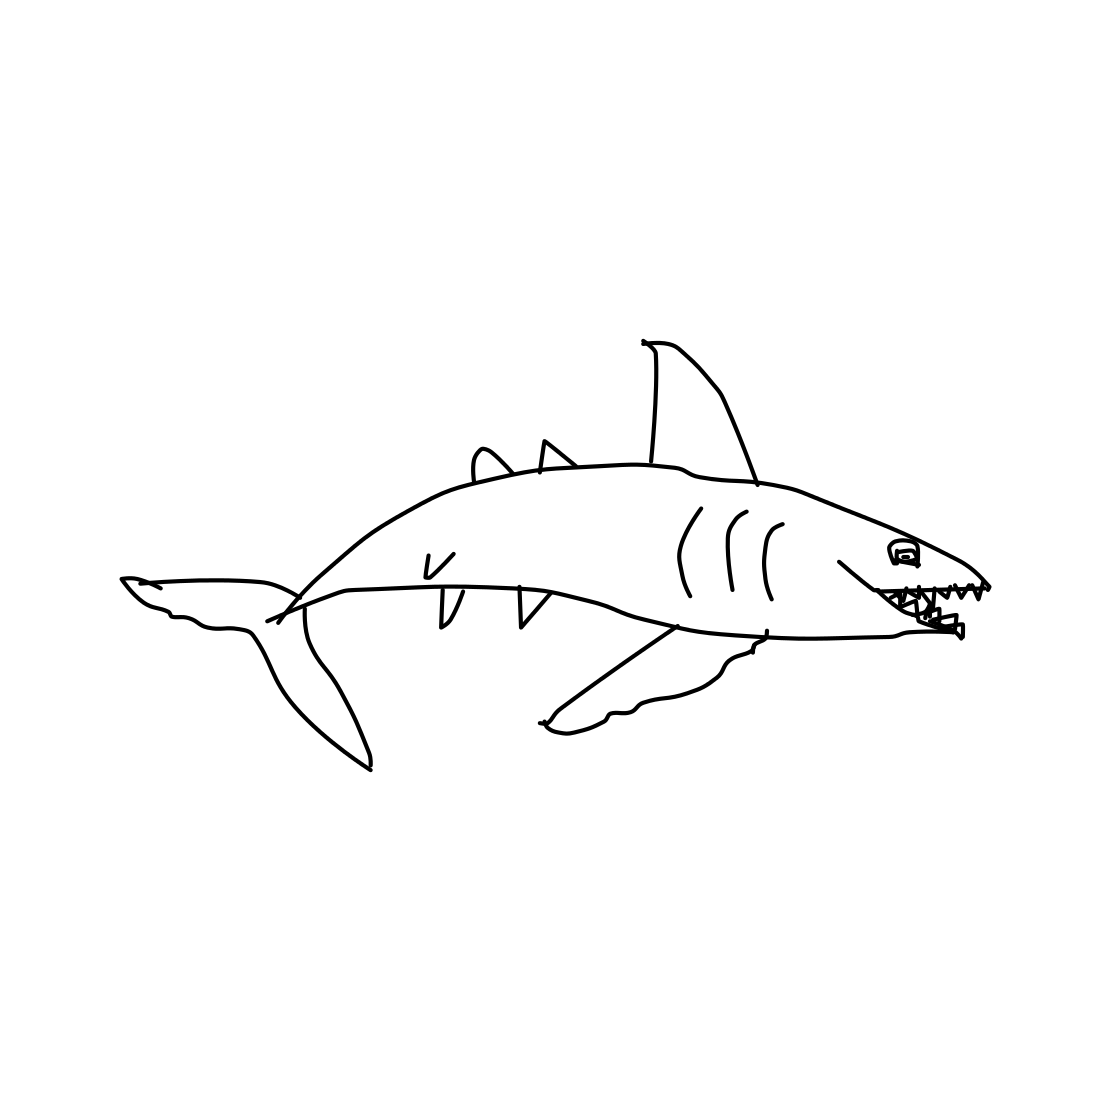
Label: shark